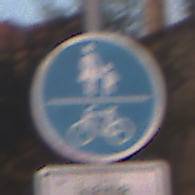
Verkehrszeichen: GemeinsamerGehUndRadweg
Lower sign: HinweisDurchVerbaleAngabe4
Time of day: SunriseSunset
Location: Outdoor (Urban)
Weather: Clear
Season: NotSpecified
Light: Natural